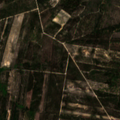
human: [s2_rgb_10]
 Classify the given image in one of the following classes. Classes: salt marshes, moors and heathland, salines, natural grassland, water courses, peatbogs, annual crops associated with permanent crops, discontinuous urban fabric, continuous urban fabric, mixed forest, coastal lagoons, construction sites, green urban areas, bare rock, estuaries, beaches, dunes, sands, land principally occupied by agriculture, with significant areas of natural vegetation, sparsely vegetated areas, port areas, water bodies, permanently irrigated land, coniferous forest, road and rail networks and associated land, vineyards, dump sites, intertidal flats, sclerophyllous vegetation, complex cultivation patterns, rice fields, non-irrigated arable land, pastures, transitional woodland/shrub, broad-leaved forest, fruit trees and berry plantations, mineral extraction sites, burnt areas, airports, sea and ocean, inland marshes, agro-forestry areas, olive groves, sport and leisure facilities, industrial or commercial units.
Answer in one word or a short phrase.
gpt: mixed forest, transitional woodland/shrub